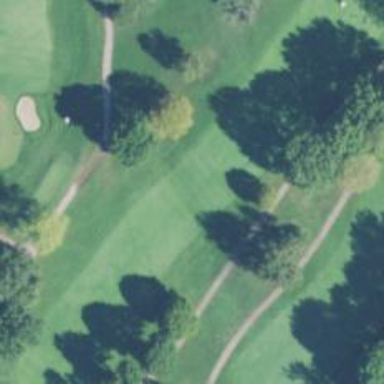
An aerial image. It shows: Golf hole.